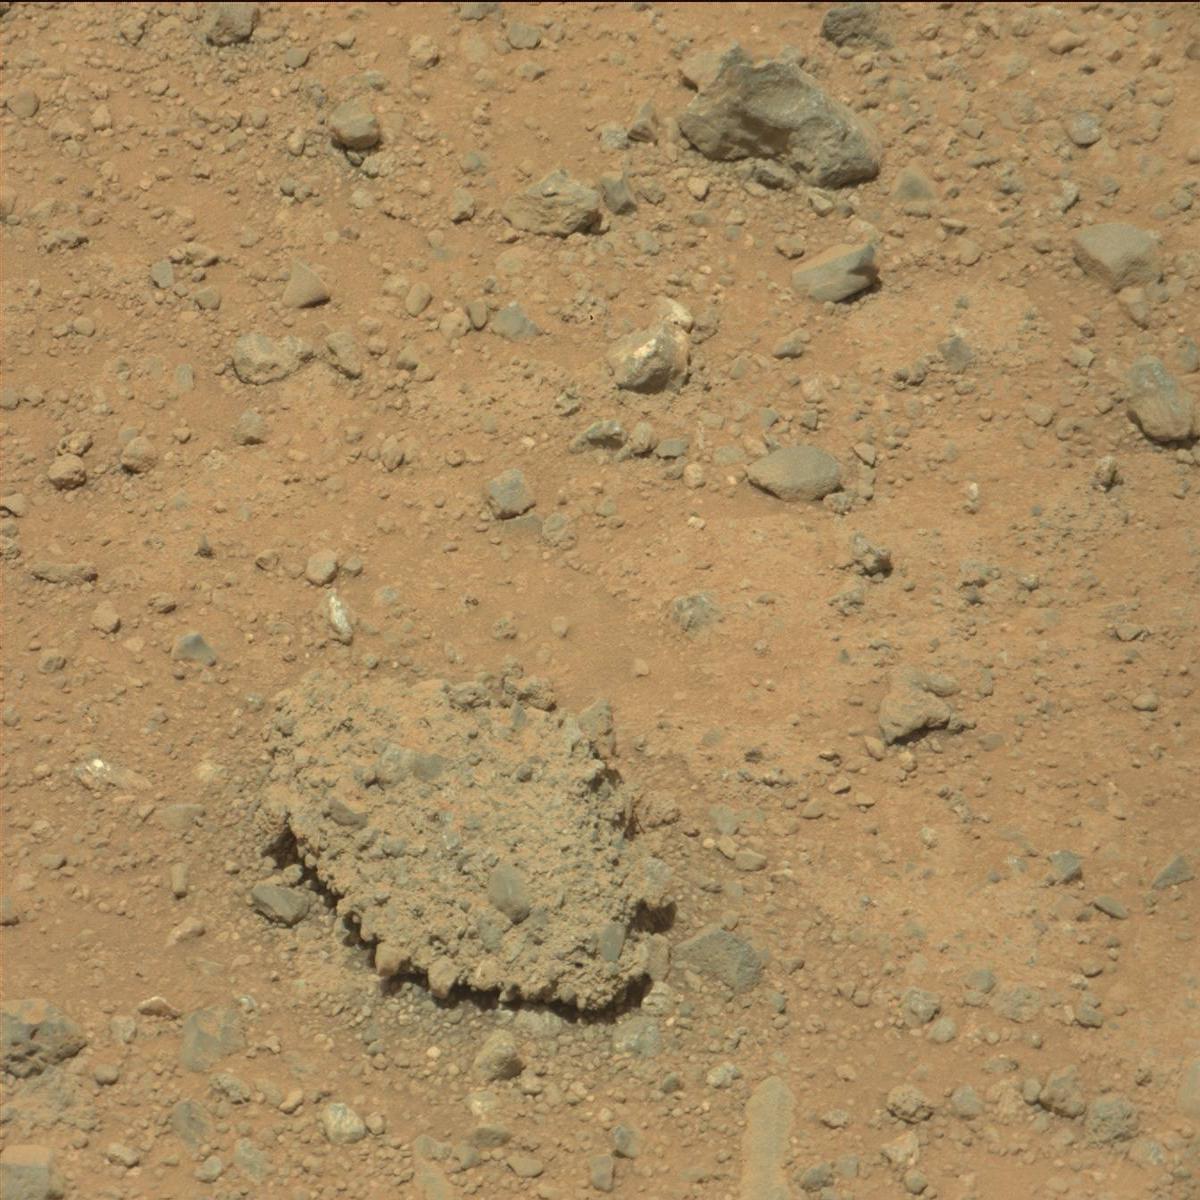
Terrain classes present: Bedrock, Rock, Sand / Soil